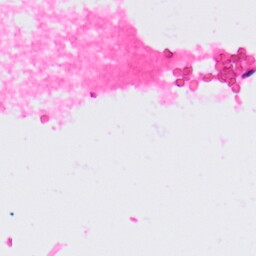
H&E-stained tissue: Lung